Question: Please check attached screenshot.
I am not able to built this screen.
Is there any way to develop ?

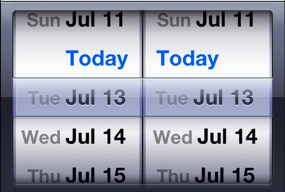
Answer: There not two 'UIDatePicker' but one <URL> with two components.
Then they filled the components with an array of dates.